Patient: sex F, age 67
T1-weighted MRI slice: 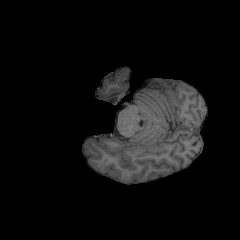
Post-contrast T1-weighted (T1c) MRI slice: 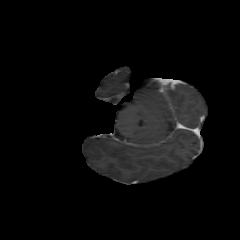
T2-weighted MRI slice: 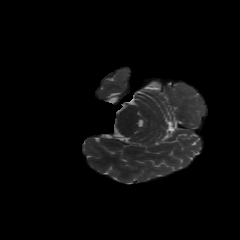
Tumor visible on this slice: no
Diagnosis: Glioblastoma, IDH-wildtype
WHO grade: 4